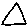
Label: triangle